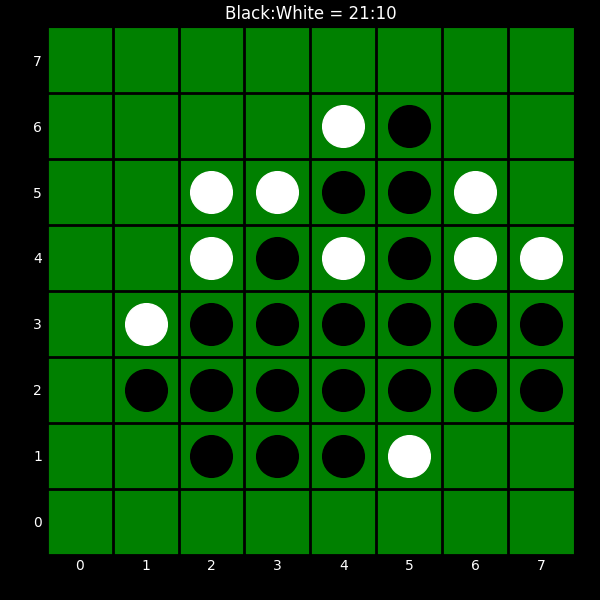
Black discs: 21
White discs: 10